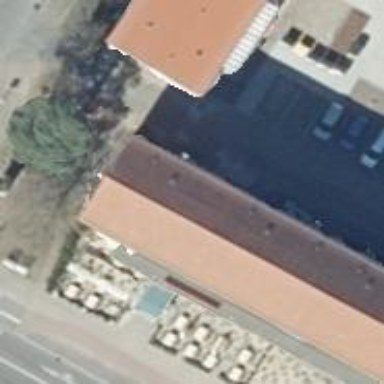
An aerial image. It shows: Restaurant.